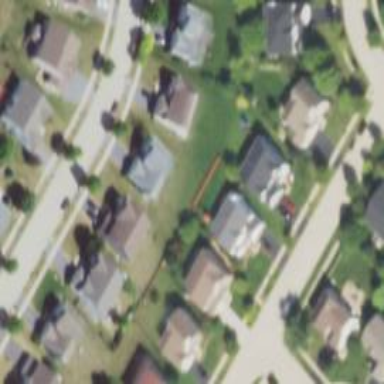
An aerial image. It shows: Neighborhood.